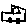
Label: car